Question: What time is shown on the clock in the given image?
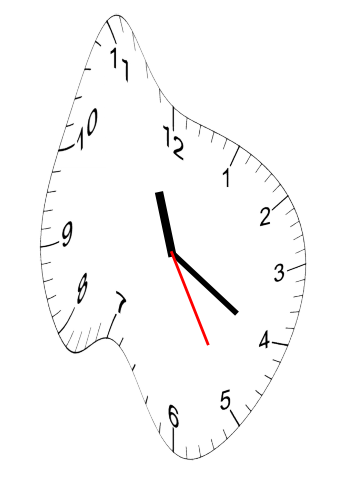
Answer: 11:20:25